Question: I am trying to create a Java project on VS Code, and I wish to add all of the files inside the 'src' folder. Layout of the project:

As you can see, there are multiple subfolders inside 'src', and I wish to add all of them in the 'java.project.sourcePaths' inside the 'settings.json' file so the files can run. If I leave it as '"java.project.sourcePaths": ["src"],', I got errrors which my objects created 'cannot be resolved to a type'.
I got this temporarily fixed by changing the direcotry into 'src/PA 1/', but I do not know how to include all subfolders of 'src'. This means everytime I create a new subfolder, I need to come back to add it in 'java.project.sourcePaths'.
Is there a way to include all subfolders inside 'src'? I tried 'src/**/' but it did not work.
PS: Can any one explain why Java is not recognizing files inside the subfolder?
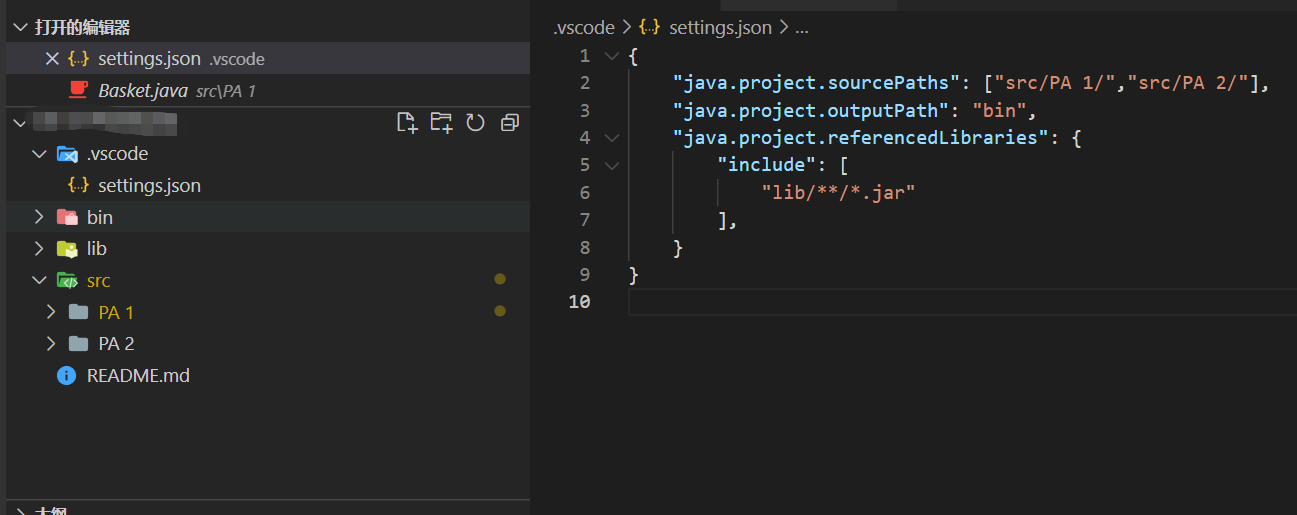
Answer: I don't think you need to add all the subfolders of 'src' to '"java.project.sourcePaths"'. '"java.project.sourcePaths": ["src"]' is enough.
The codes under the subfolders of 'src' should be structured by the 'package' and 'import', both relative to 'src'.